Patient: sex F, age 75
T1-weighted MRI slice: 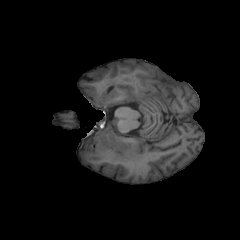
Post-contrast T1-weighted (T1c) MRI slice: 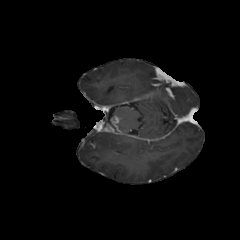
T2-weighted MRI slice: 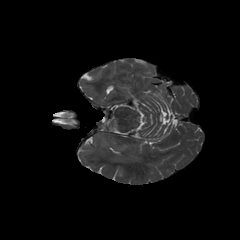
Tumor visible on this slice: yes
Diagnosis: Glioblastoma, IDH-wildtype
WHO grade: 4